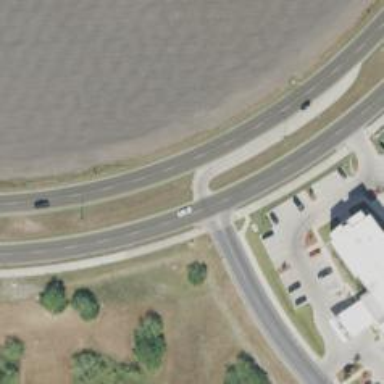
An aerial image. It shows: Secondary link road with asphalt surface.